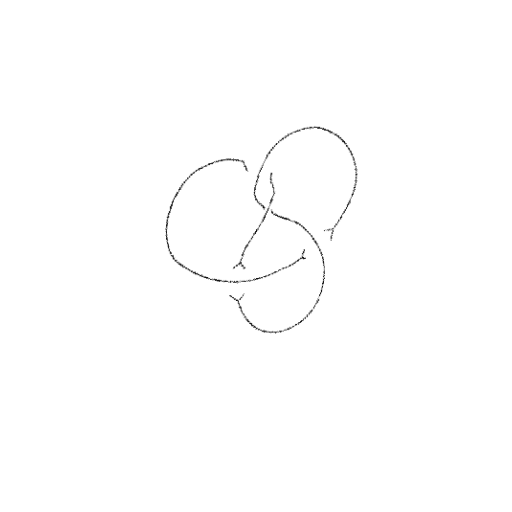
Crossing number: 4